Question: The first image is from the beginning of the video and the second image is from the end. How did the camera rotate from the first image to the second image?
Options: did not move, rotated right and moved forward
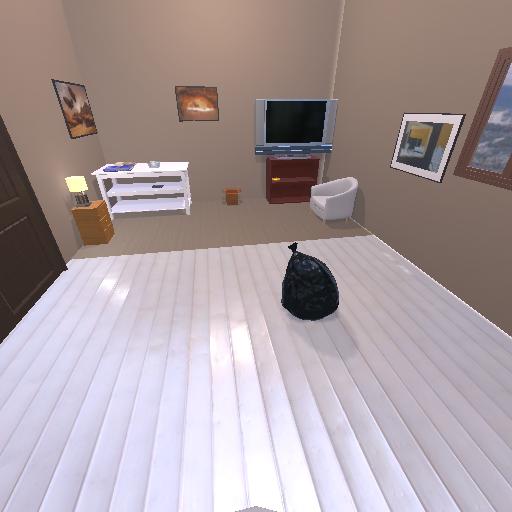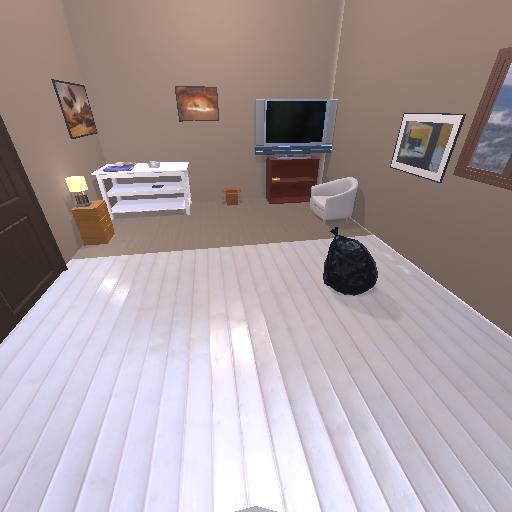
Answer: did not move